Aerial crown-view tile of a tropical tree (Barro Colorado Island, Panama), acquired 20250818:
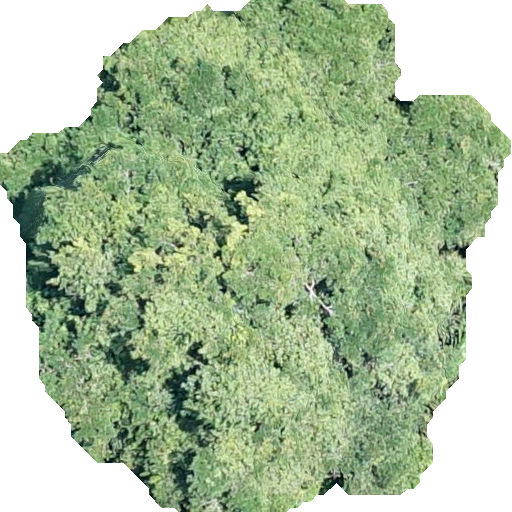
Species: Tabernaemontana arborea
GBIF accepted scientific name: Tabernaemontana arborea
Crown area: 276.352 m²